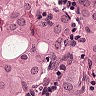
Metastatic tissue present: yes